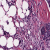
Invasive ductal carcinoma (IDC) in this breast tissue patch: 1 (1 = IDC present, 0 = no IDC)